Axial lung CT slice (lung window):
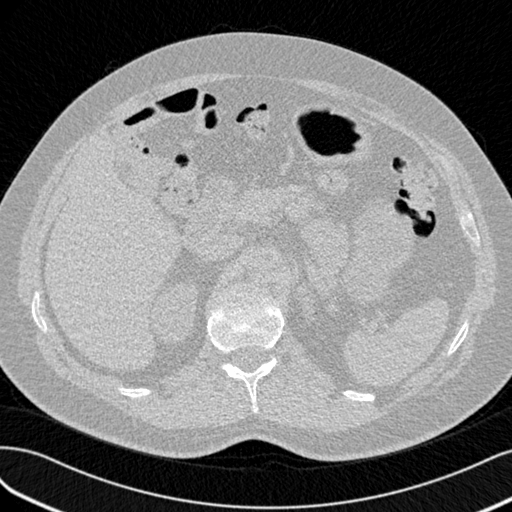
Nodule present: no